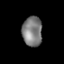
Tissue: lung
Cell type: T cells
Senescence score: 0.6025
Nuclear area (px): 581
Mean DAPI intensity: 124.738